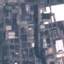
Land use / land cover: Industrial